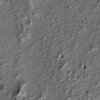
Atmospheric dust classification: not_dusty